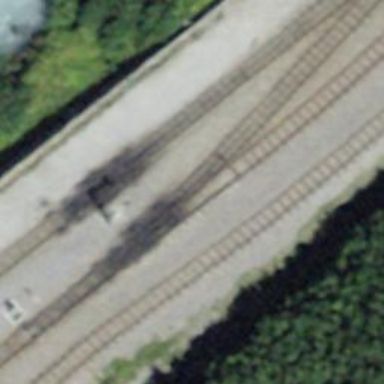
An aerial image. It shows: Narrow-gauge preserved railway siding.